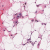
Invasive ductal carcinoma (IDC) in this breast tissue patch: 0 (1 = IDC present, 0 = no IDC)